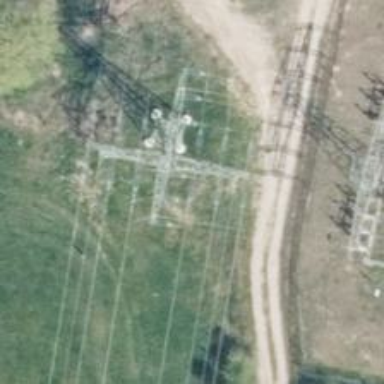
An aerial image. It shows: Power tower.